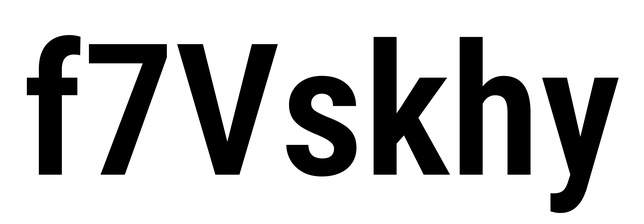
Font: Roboto_Condensed_SemiBold